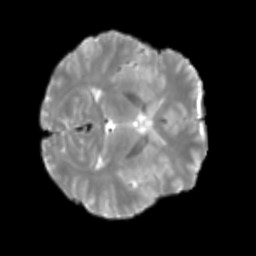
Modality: T2w
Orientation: axial
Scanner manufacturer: siemens
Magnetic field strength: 3 T
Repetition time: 4 s
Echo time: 0.0594 s